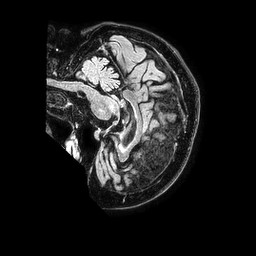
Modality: FLAIR
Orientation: sagittal
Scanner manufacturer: philips
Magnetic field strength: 1.5 T
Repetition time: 4.8 s
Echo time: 0.3 s